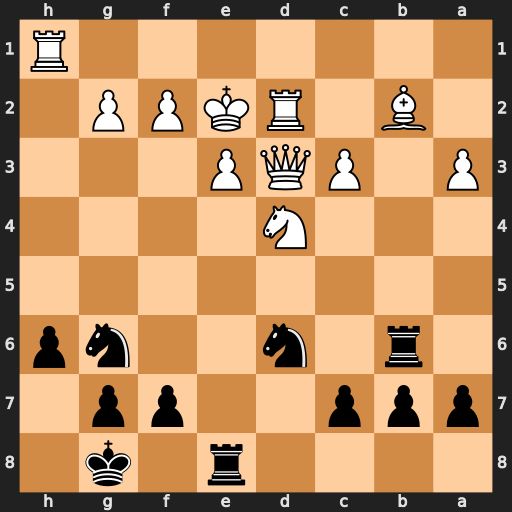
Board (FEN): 4r1k1/ppp2pp1/1r1n2np/8/3N4/P1PQP3/1B1RKPP1/7R
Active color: b
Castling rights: -
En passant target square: -
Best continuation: Nf4+ Ke1 Nxd3+ Rxd3 Rxb2